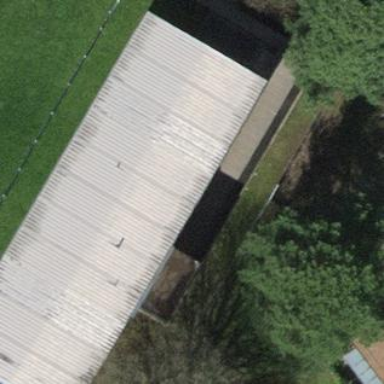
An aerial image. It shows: Flat-roofed school building.